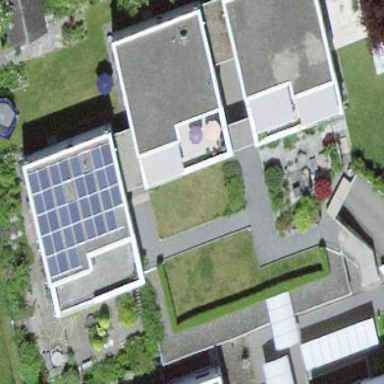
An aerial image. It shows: House with flat roof.